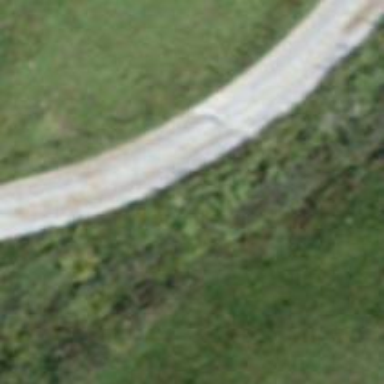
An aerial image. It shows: Well-maintained track road with grade 1 tracktype.